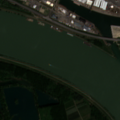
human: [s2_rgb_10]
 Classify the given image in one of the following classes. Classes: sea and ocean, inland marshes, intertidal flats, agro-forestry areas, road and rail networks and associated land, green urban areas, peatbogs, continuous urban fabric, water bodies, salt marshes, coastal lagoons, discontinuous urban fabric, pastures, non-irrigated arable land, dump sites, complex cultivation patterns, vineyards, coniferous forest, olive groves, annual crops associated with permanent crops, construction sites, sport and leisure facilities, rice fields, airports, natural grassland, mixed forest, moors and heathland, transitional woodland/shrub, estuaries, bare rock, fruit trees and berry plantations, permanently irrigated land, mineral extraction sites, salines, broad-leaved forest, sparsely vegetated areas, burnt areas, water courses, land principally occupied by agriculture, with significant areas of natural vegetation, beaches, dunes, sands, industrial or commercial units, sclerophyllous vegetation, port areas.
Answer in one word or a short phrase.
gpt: industrial or commercial units, green urban areas, broad-leaved forest, water courses, water bodies